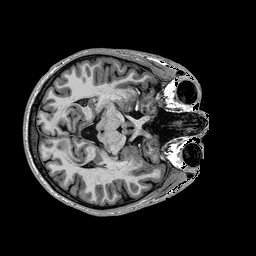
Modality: T1w
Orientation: coronal
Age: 48
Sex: male